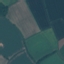
Land use / land cover: AnnualCrop